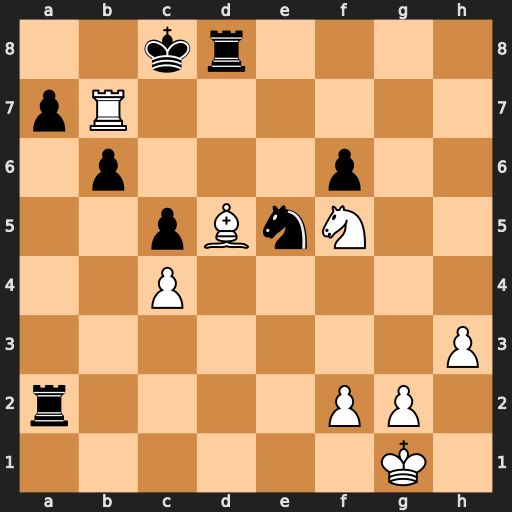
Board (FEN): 2kr4/pR6/1p3p2/2pBnN2/2P5/7P/r4PP1/6K1
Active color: w
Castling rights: -
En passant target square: -
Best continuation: Ne7#